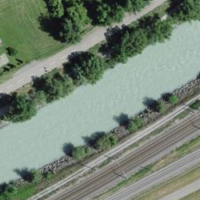
EUNIS habitat code: 15
Species observed at this site:
Odontites luteus